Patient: sex M, age 33
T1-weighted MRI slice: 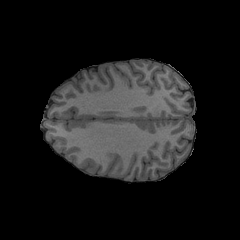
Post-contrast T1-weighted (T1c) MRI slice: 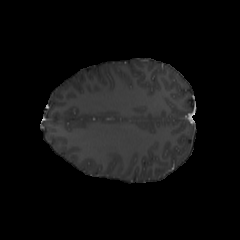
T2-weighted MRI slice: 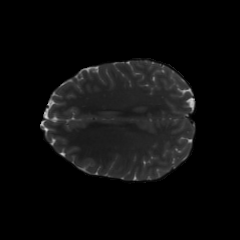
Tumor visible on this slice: no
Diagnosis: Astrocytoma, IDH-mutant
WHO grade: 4